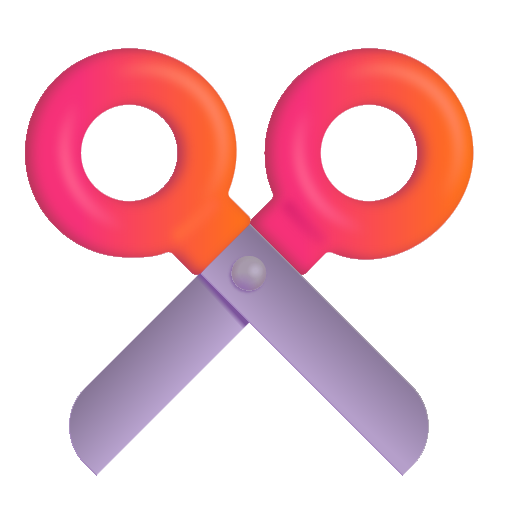
scissors color